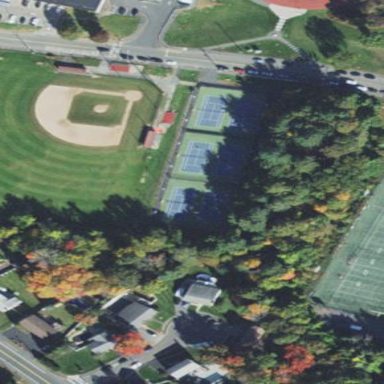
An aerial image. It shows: Tennis court on the leisure land pitch.